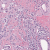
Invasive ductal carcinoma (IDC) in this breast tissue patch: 1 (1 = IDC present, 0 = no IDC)